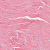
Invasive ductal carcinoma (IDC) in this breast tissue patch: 0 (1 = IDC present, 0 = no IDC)